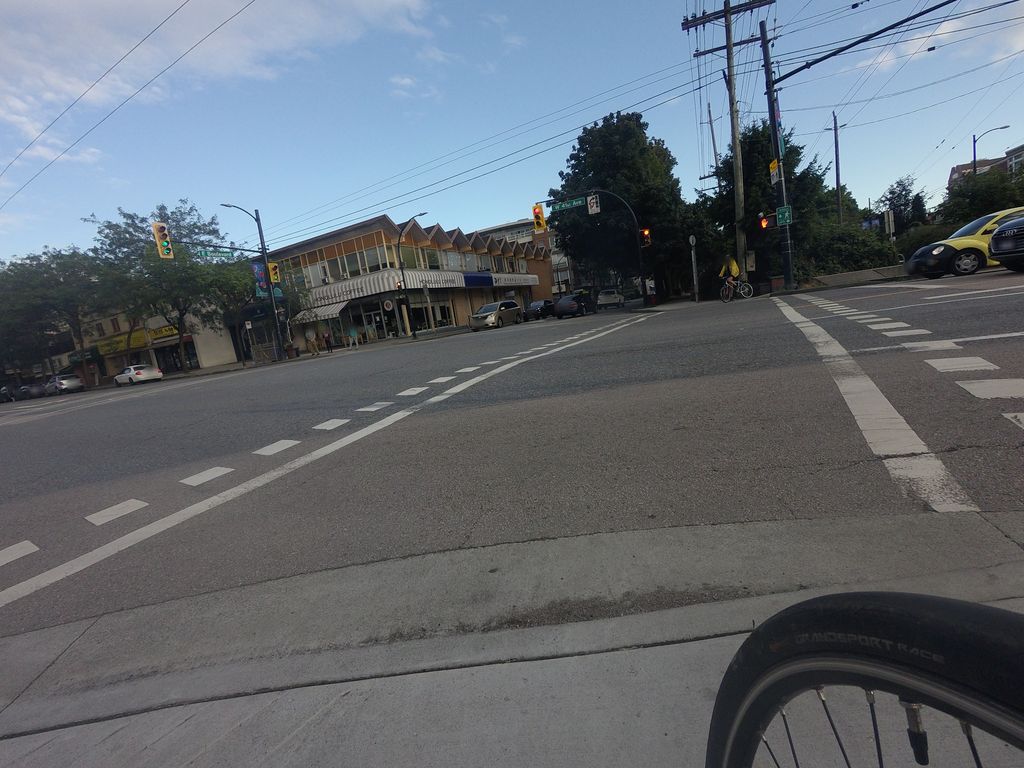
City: vancouver